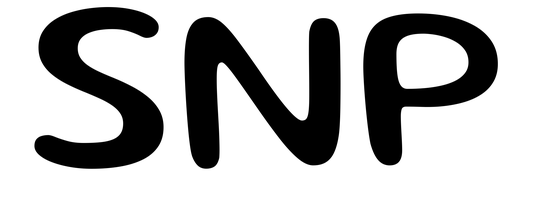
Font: Gluten_Regular